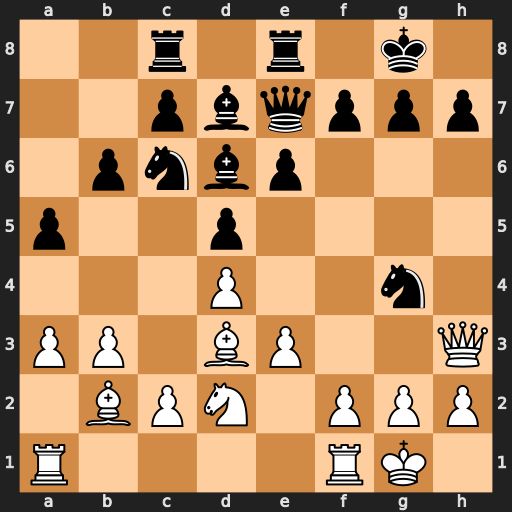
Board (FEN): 2r1r1k1/2pbqppp/1pnbp3/p2p4/3P2n1/PP1BP2Q/1BPN1PPP/R4RK1
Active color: w
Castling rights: -
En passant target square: -
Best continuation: Qxh7+ Kf8 Qh8#